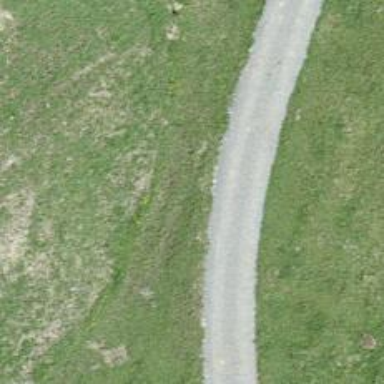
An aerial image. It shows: Track with fine gravel surface of grade2 quality.